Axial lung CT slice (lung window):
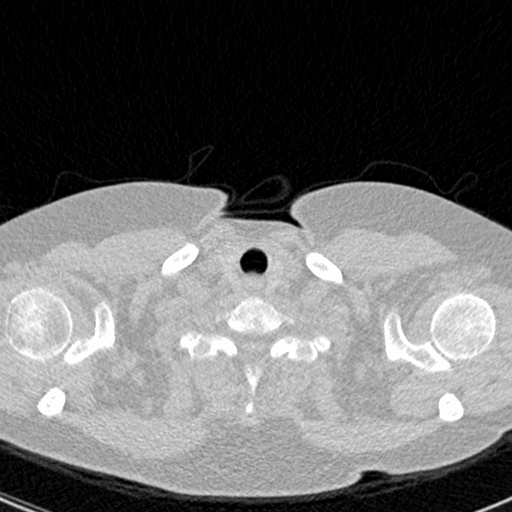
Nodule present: no